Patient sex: M
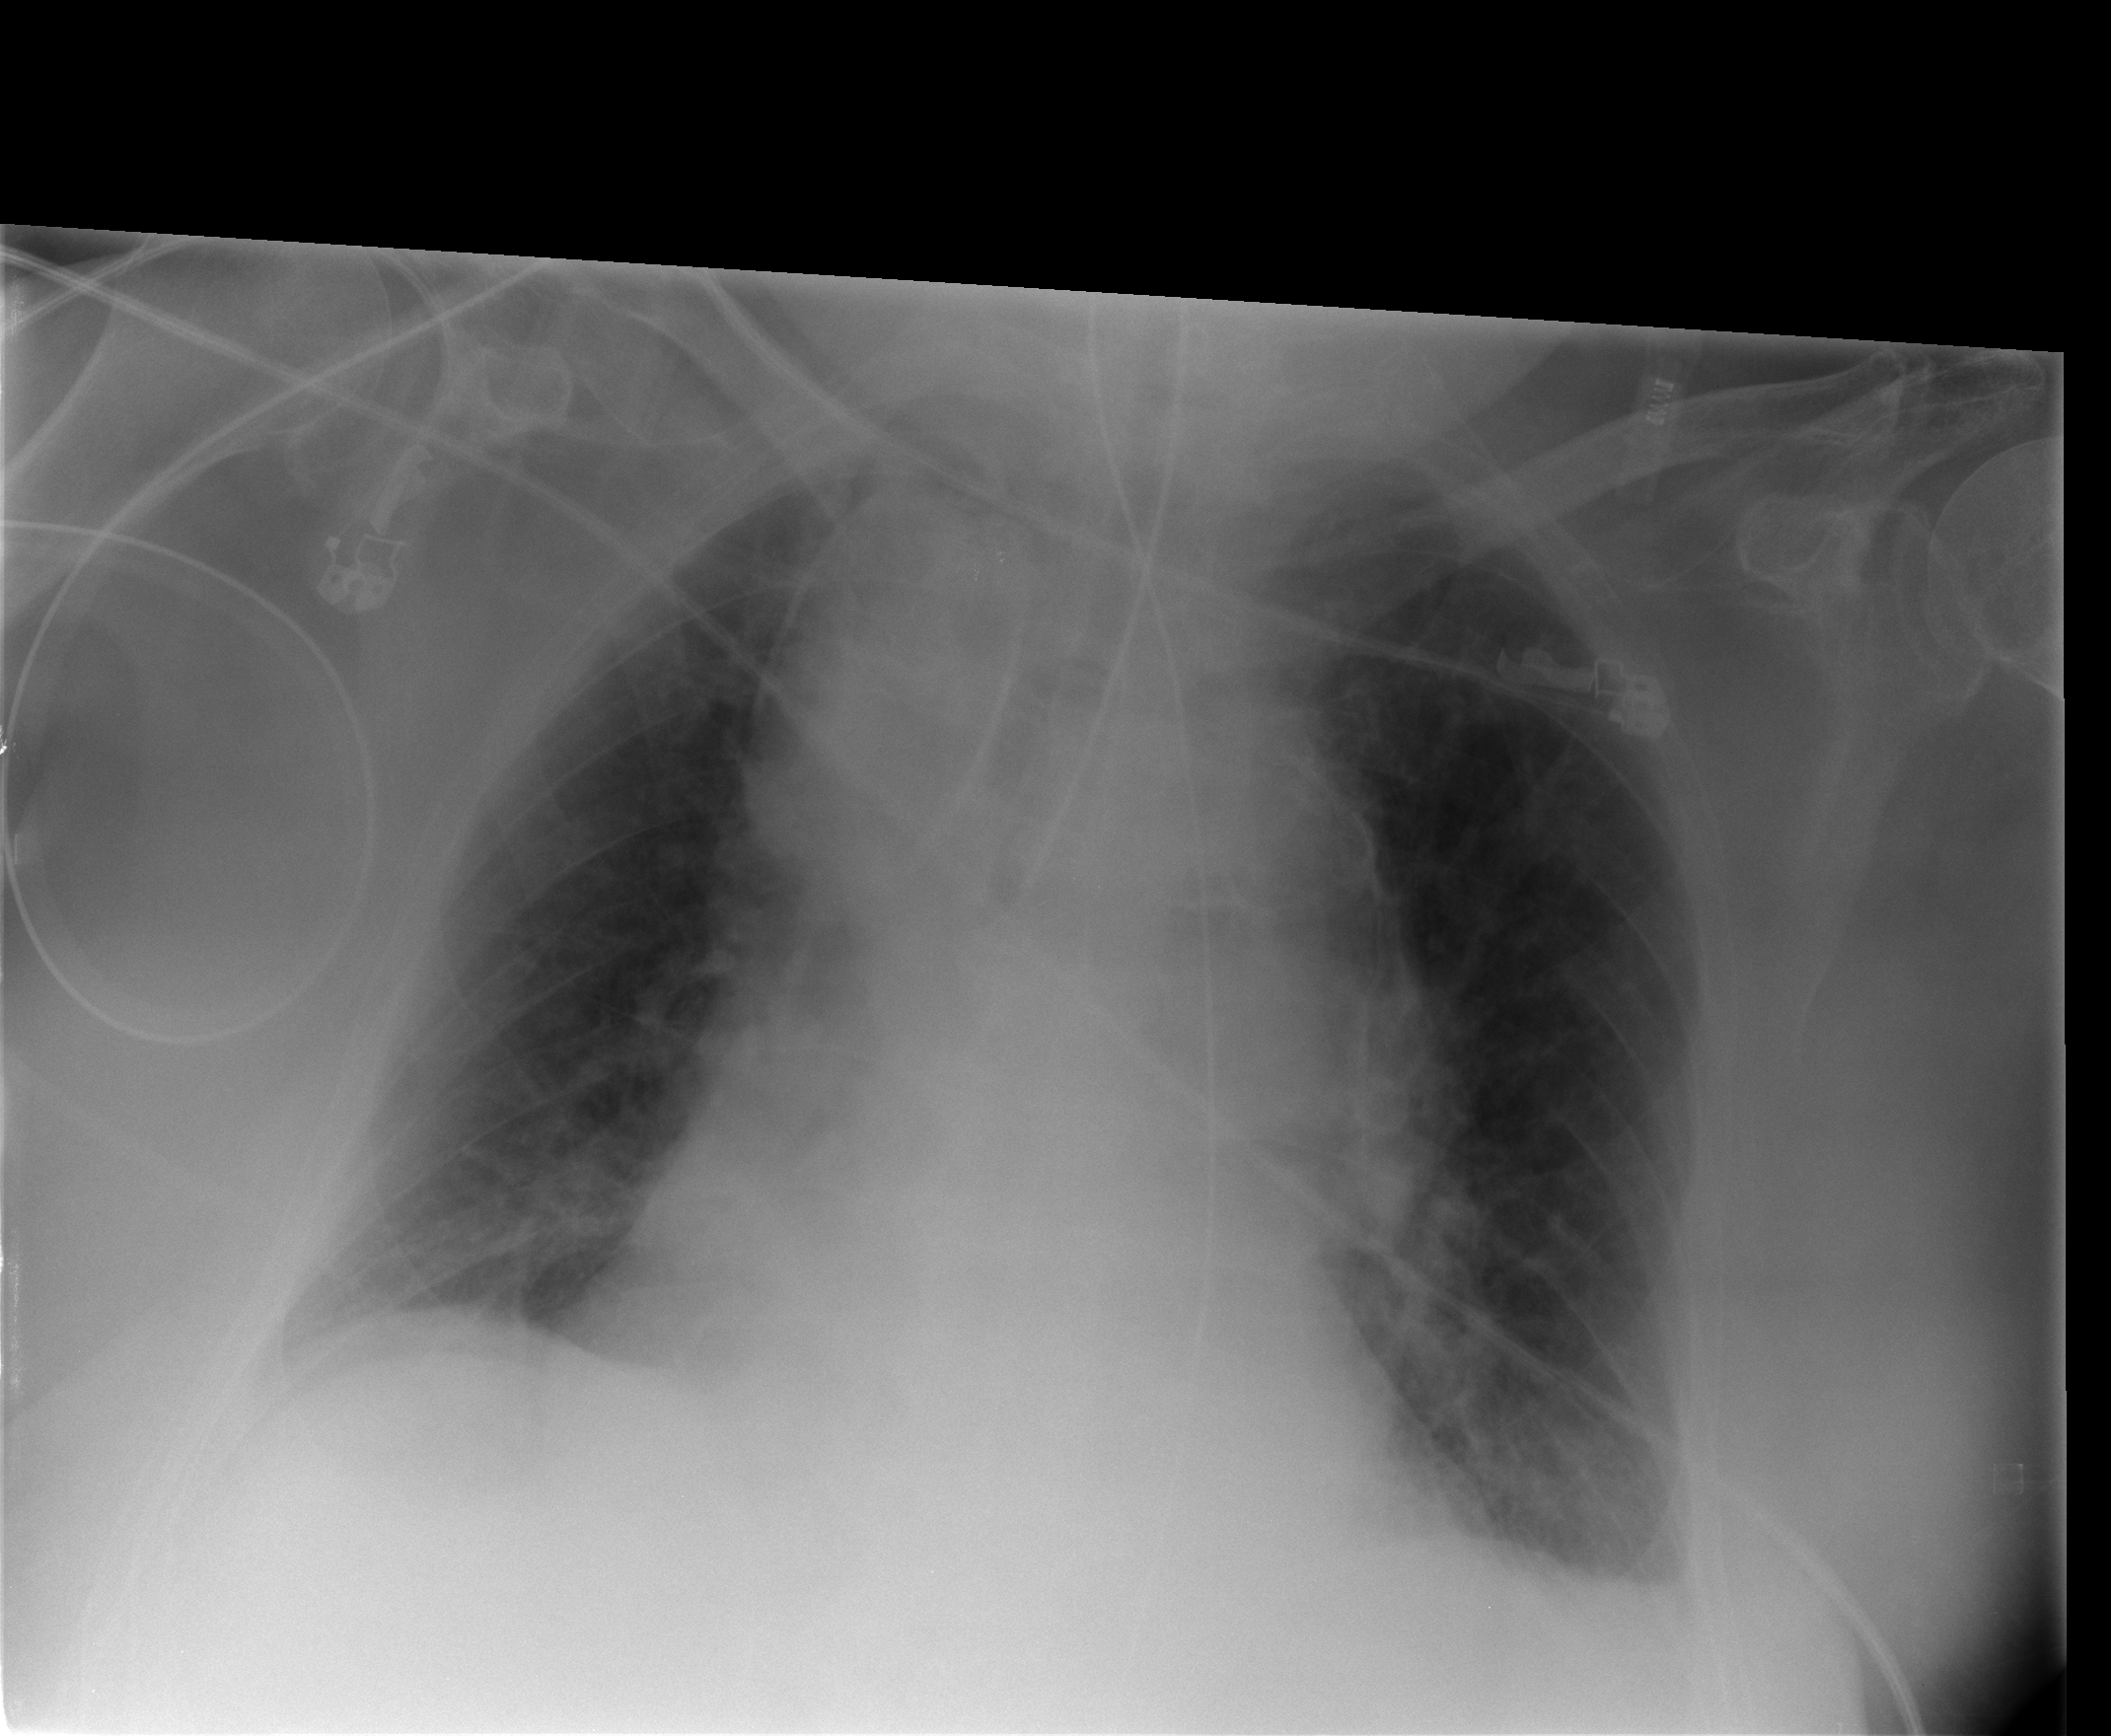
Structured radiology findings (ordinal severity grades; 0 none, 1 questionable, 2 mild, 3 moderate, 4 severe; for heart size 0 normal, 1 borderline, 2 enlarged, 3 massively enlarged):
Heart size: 0
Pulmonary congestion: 2
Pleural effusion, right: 2
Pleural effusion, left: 2
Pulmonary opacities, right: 0
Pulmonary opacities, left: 0
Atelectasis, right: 2
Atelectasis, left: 2